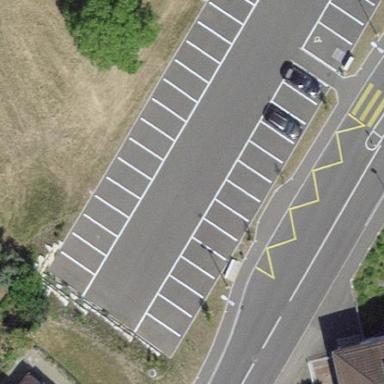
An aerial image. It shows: Parking area with asphalt surface.